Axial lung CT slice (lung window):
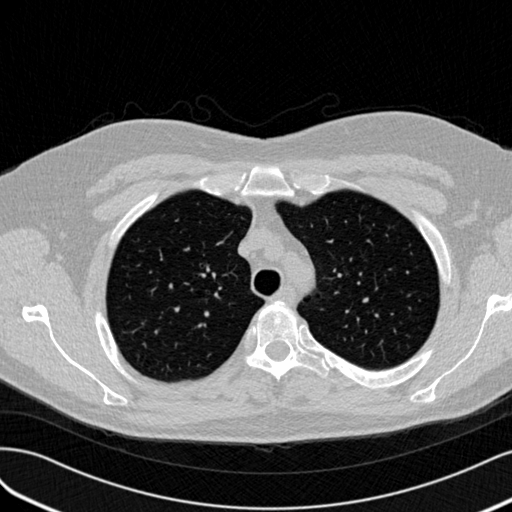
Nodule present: no